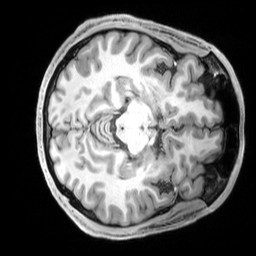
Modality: T1w
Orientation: axial
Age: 27
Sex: male
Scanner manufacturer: siemens
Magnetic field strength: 3 T
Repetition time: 2 s
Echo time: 0.00212 s